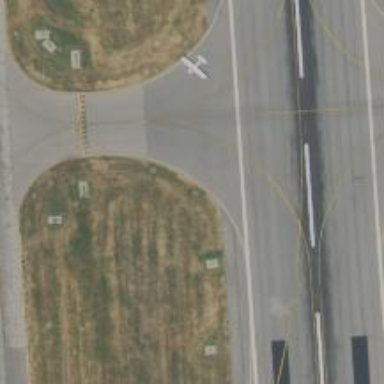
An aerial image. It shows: Image of taxiway at airport.